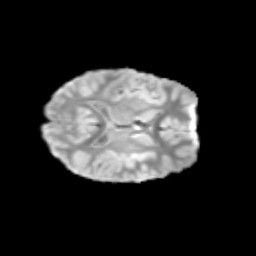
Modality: T2w
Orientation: axial
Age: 12
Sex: male
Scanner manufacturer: siemens
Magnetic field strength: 3 T
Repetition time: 3.8 s
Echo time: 0.07 s